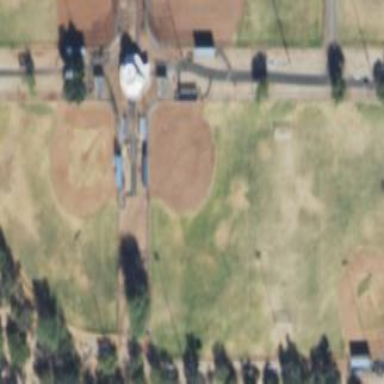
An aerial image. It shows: Baseball pitch for leisure and sports activities.